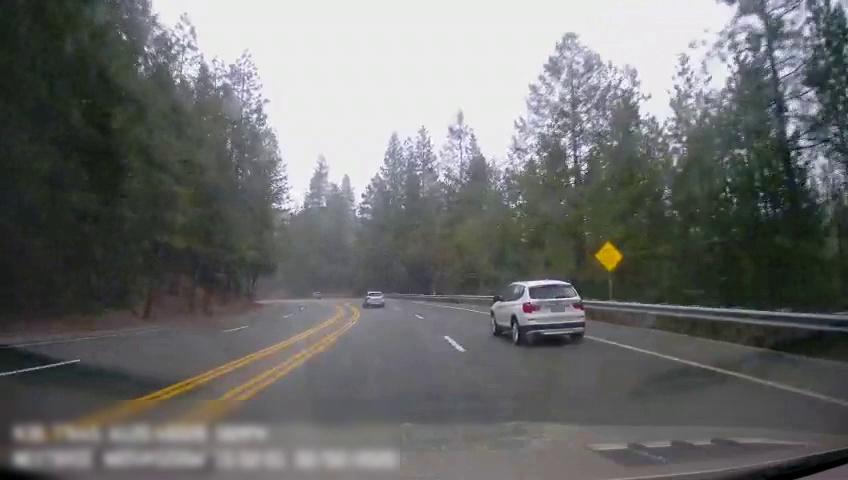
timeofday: Day
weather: Cloudy
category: Drivable Space
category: Vehicles | SUV
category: Vehicles | Car
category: Vehicles | Car
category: Lanes | Alternate Lane
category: Lanes | Alternate Lane
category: Lanes | Alternate Lane
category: Lanes | Current Lane
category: Lanes | Current Lane
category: Lanes | Alternate Lane
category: Traffic | Signs